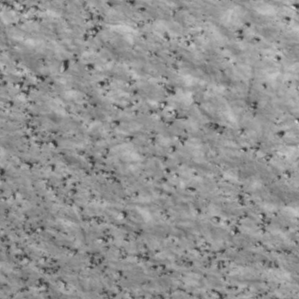
Label: non_frost